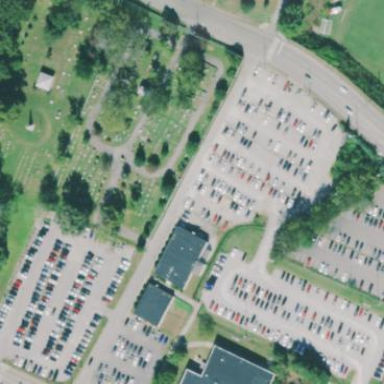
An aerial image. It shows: Cemetery.